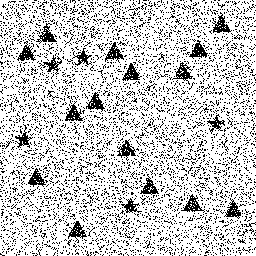
Squares: 0
Triangles: 15
Stars: 5
Total shapes: 20